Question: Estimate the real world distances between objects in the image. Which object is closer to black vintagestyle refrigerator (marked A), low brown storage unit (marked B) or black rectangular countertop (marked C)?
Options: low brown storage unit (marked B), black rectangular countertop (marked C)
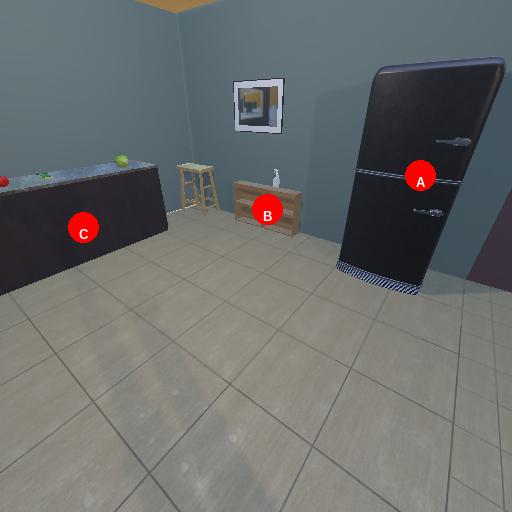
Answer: low brown storage unit (marked B)